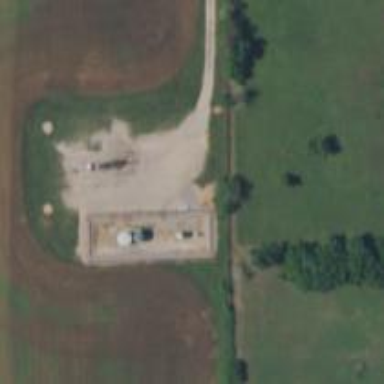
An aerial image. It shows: Storage tank that is man-made.